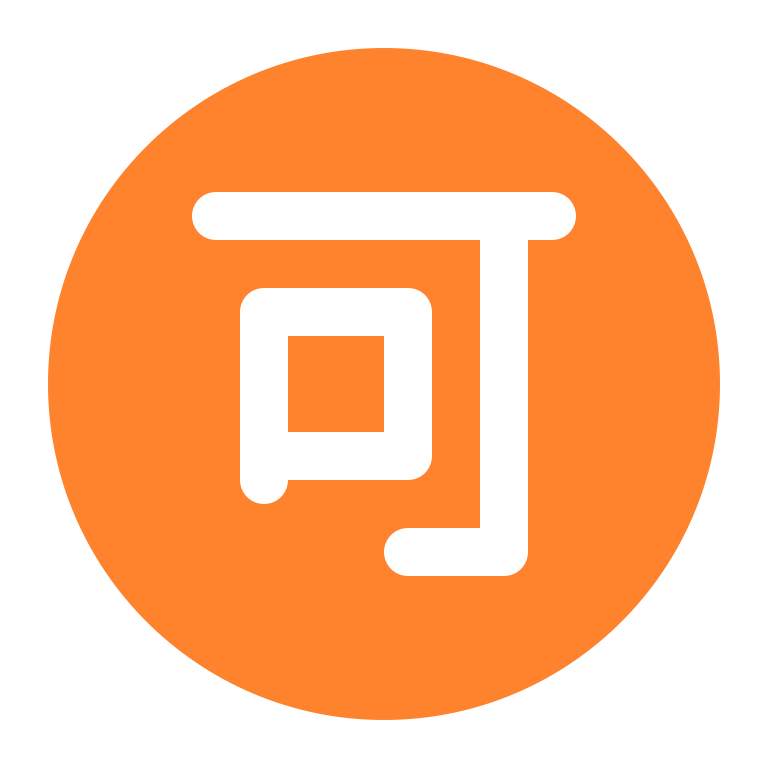
japanese acceptable button flat